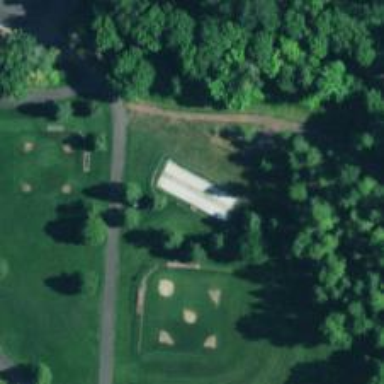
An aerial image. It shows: Bocce pitch used for leisure and sport activities.